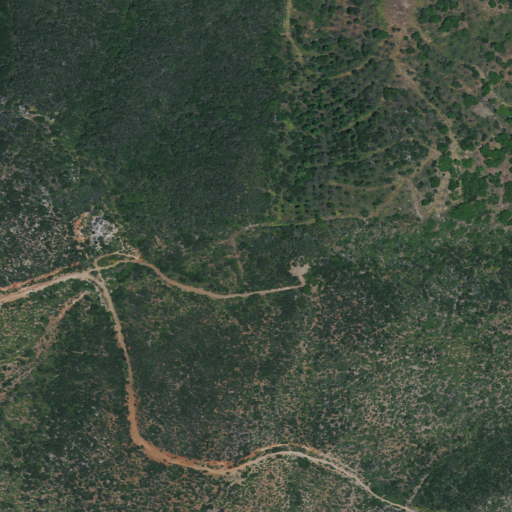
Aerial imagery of mountain in California named Monserate Mountain containing shrub, mixed forest, and grassland